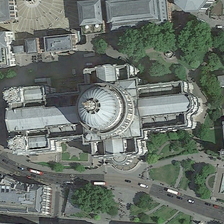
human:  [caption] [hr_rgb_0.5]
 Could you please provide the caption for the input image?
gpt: some buildings and green trees are around a church .

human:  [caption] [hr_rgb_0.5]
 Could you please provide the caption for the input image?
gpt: on either side of the white church are red buildings .

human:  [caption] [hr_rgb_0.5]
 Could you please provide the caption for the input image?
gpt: some buildings and green trees are around a church .

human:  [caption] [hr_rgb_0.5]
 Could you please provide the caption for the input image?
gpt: the white church is located in the center of the square .

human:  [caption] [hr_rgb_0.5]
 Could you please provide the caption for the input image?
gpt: the white church is located in the center of the square .